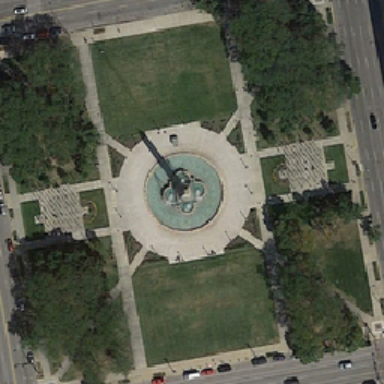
The fountain is at the center of the square while it is connected to the thick forest at the corner by the sidewalk .